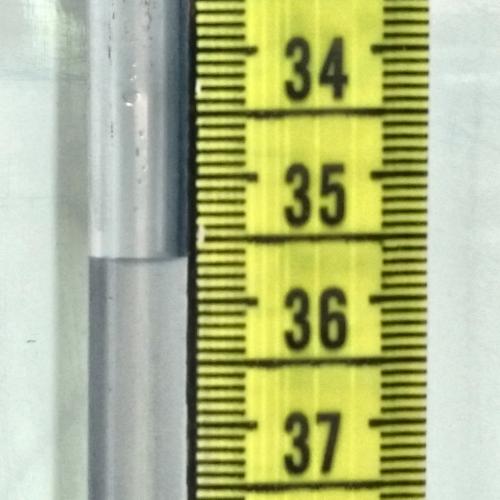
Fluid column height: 35.6 cm